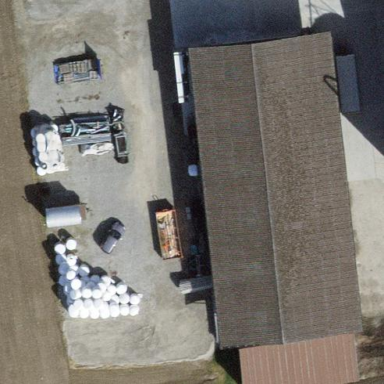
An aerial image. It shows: Farm auxiliary building.